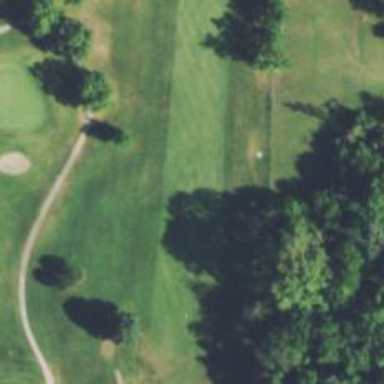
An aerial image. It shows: Golf hole.